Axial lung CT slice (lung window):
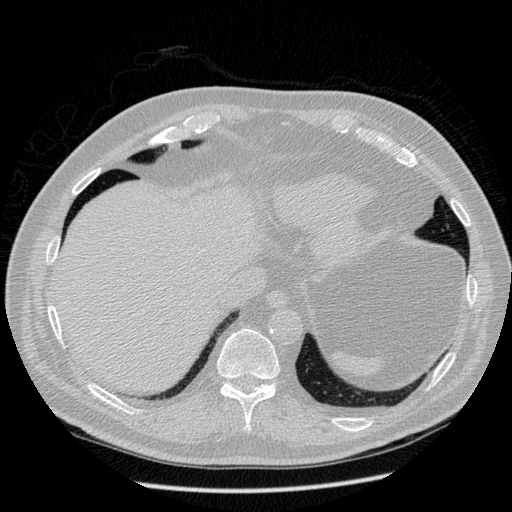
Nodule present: no